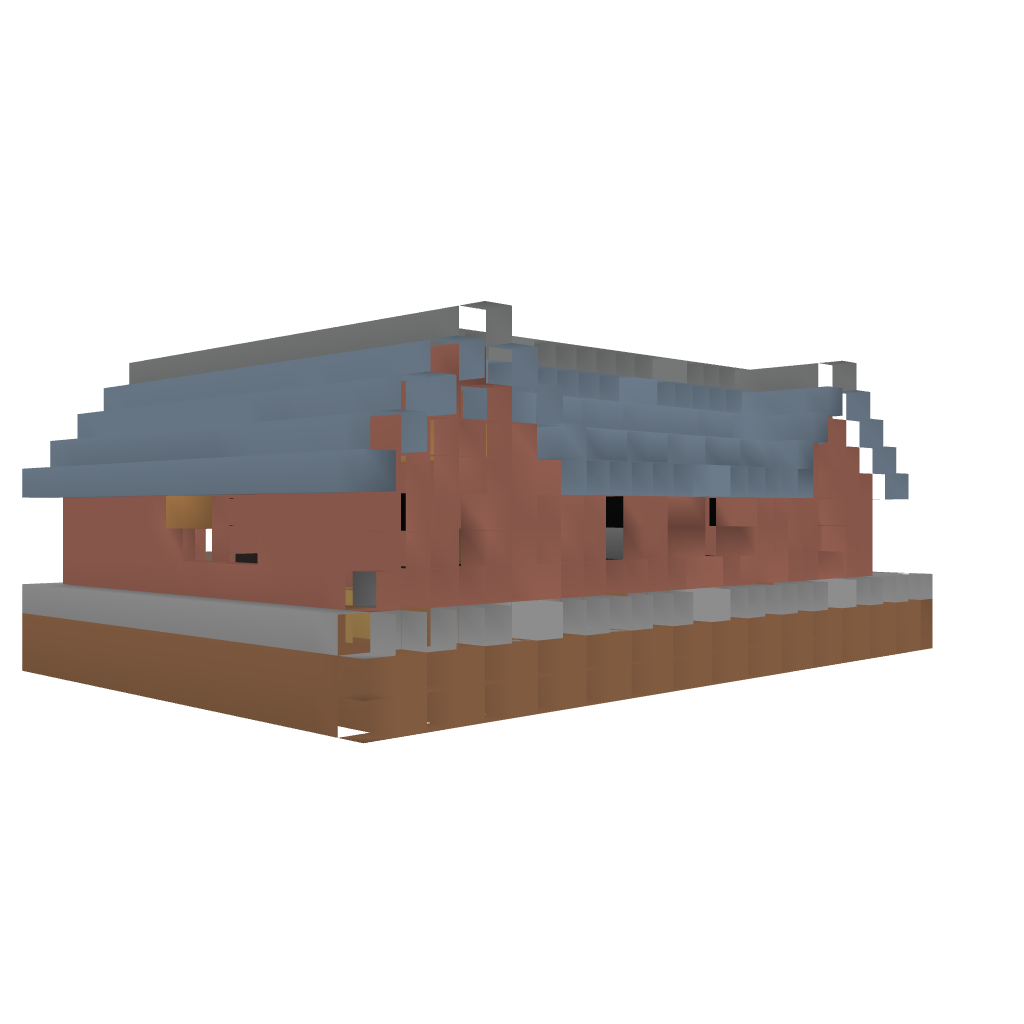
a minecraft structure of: Two room house